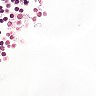
Metastatic tissue present: no